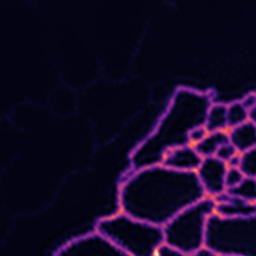
Label: Super-resolution ER image